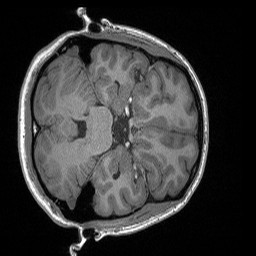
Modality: T1w
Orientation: axial
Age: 20
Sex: female
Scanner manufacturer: siemens
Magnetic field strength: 3 T
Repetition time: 1.56 s
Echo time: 0.00207 s